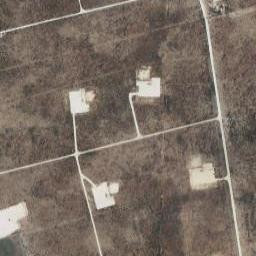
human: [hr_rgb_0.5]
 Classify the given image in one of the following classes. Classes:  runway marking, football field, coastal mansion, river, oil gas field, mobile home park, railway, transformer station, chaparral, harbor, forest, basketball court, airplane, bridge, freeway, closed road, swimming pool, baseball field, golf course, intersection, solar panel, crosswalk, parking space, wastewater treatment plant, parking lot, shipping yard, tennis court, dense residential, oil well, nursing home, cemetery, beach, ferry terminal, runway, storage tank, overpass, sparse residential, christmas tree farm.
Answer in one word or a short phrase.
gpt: oil gas field